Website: walmart
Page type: delivery-shipping
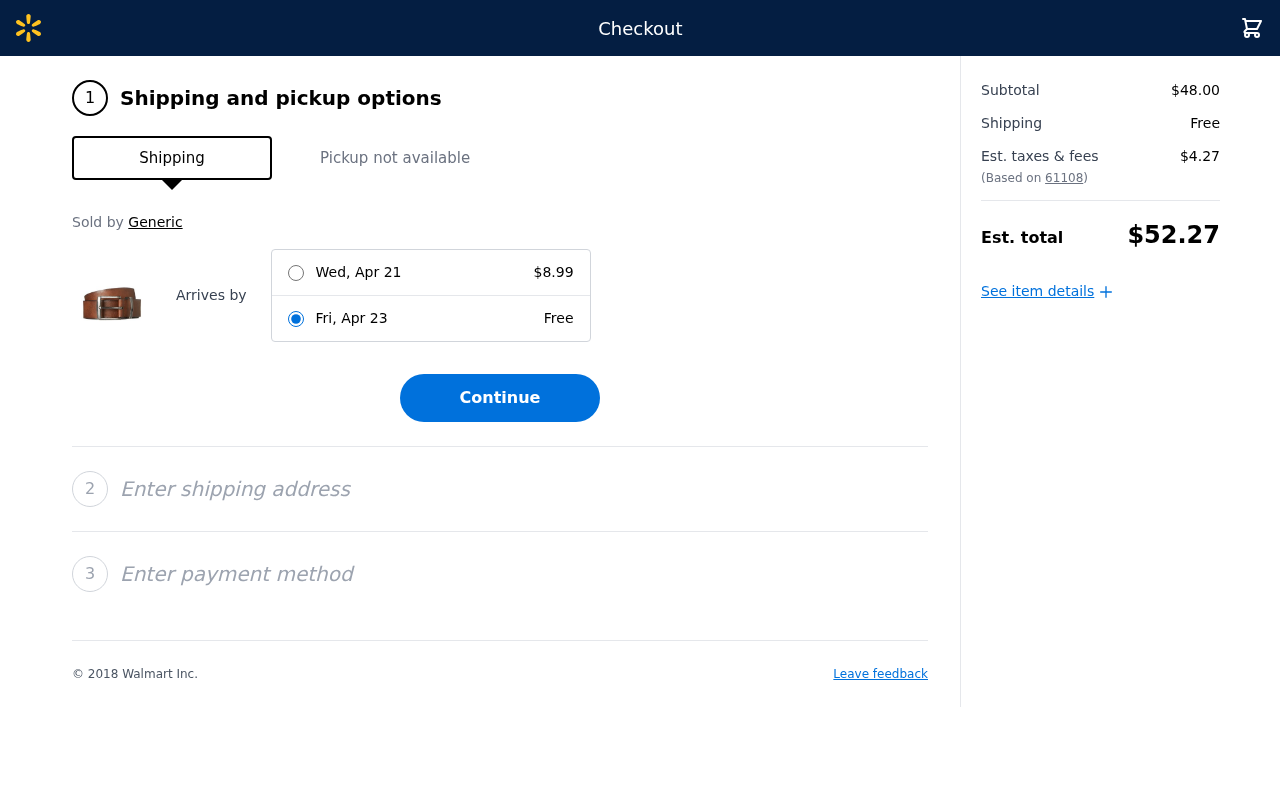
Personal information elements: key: PII_POSTCODE
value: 61108
Product elements: key: PRODUCT1_BRAND
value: Generic
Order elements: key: ORDER_EXPRESS_DATE
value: Wed, Apr 21
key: ORDER_EXPRESS_PRICE
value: $8.99
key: ORDER_DELIVERY_DATE
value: Fri, Apr 23
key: ORDER_SHIPPING_COST
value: Free
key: ORDER_SUBTOTAL
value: $48.00
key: ORDER_SHIPPING_COST2
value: Free
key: ORDER_TAX
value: $4.27
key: ORDER_TOTAL
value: $52.27